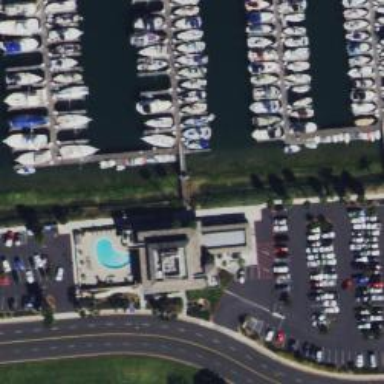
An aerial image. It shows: Marina on leisure land.